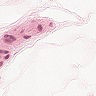
Metastatic tissue present: no